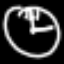
Label: clock